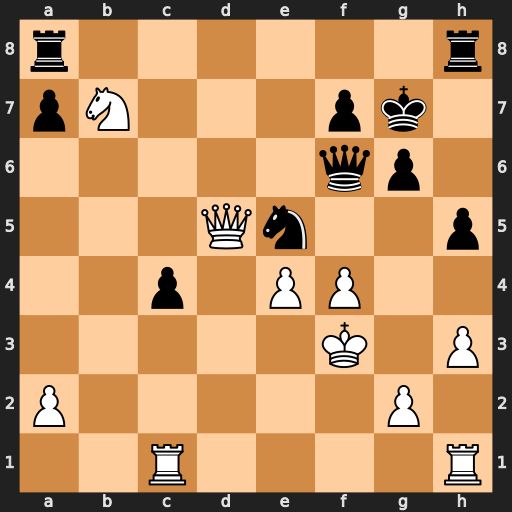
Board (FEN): r6r/pN3pk1/5qp1/3Qn2p/2p1PP2/5K1P/P5P1/2R4R
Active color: w
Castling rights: -
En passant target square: -
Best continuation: Qxe5 Qxe5 fxe5